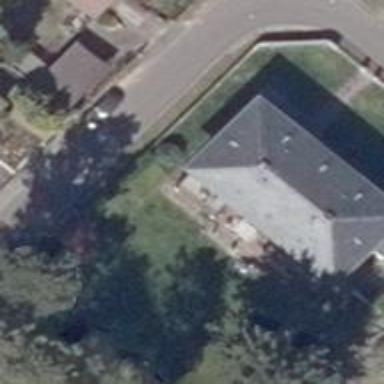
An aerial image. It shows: Detached building with hipped roof made of roof tiles.